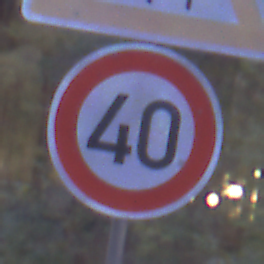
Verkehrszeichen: Geschwindigkeit40
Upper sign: KinderLinks
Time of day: Night
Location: Outdoor (Suburban)
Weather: PartlyCloudy
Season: NotSpecified
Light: Artificial